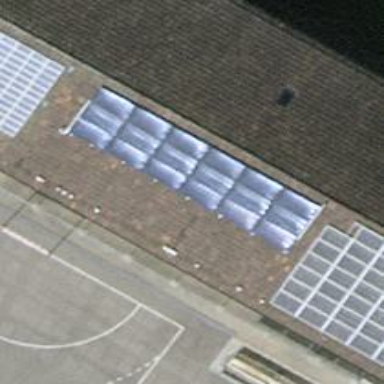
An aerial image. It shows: Solar power generator using solar thermal collector.